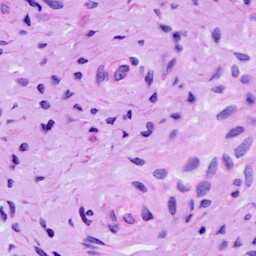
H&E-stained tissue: Cervix